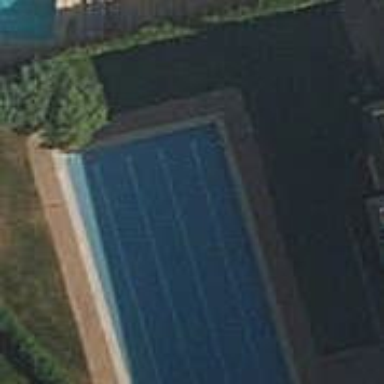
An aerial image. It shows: Swimming pool located in leisure land.